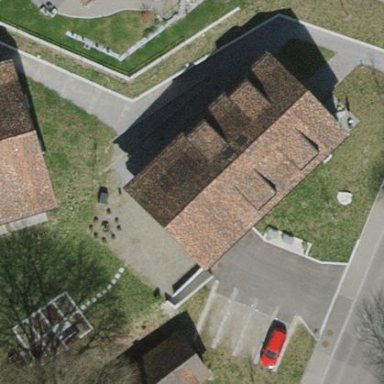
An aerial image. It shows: Building with tiled roof.